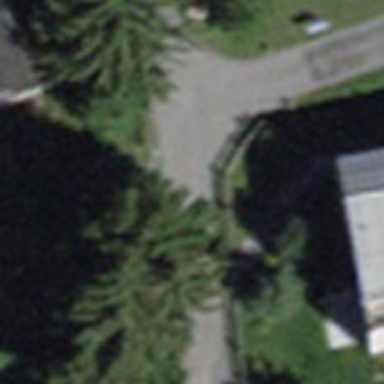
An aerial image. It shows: Residential road.